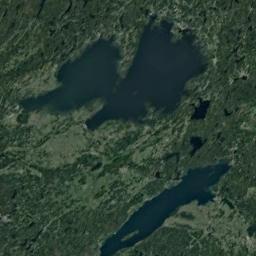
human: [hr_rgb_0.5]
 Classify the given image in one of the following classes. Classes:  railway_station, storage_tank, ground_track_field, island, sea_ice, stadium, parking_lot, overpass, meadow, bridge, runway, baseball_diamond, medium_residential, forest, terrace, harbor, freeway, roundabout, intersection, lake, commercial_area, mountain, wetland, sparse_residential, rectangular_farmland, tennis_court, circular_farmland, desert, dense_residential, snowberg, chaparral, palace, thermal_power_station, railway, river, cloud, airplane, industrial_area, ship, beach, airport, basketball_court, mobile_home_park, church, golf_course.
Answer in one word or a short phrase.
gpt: lake